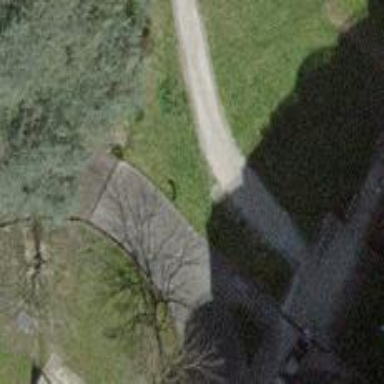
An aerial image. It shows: Footway with fine gravel surface.